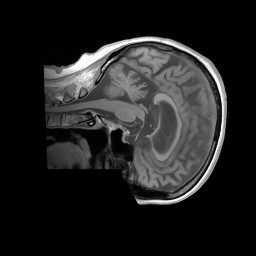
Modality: T1w
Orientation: sagittal
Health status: ill
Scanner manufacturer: siemens
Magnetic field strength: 3 T
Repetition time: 0.4 s
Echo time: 0.00272 s